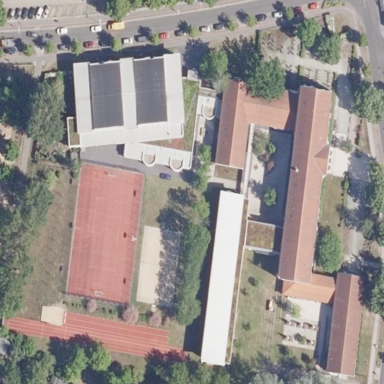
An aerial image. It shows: School.